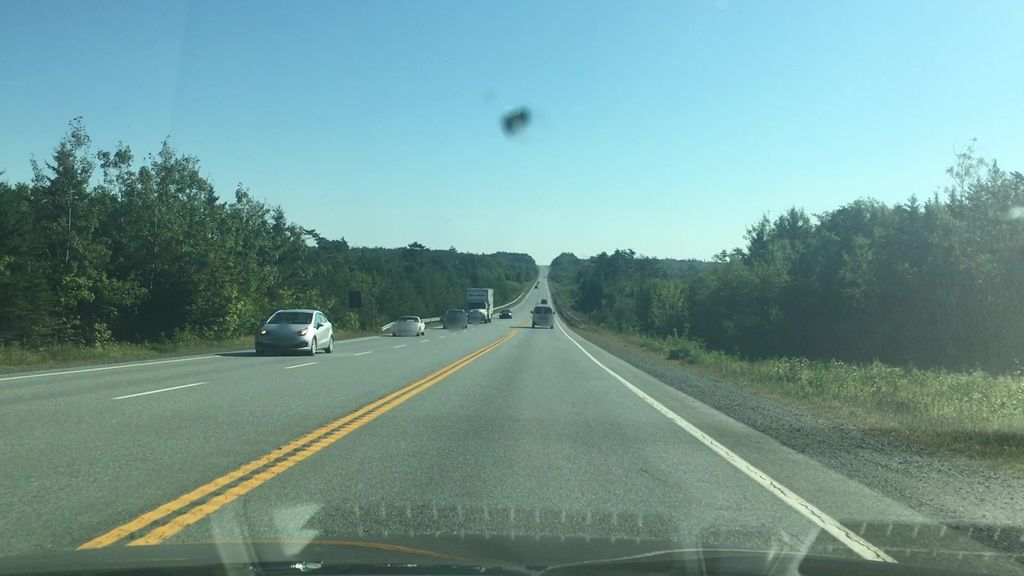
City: halifax